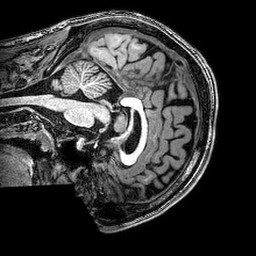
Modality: T1w
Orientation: sagittal
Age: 24
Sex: male
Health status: healthy
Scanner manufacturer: philips
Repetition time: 0.008184 s
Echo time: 0.00374 s